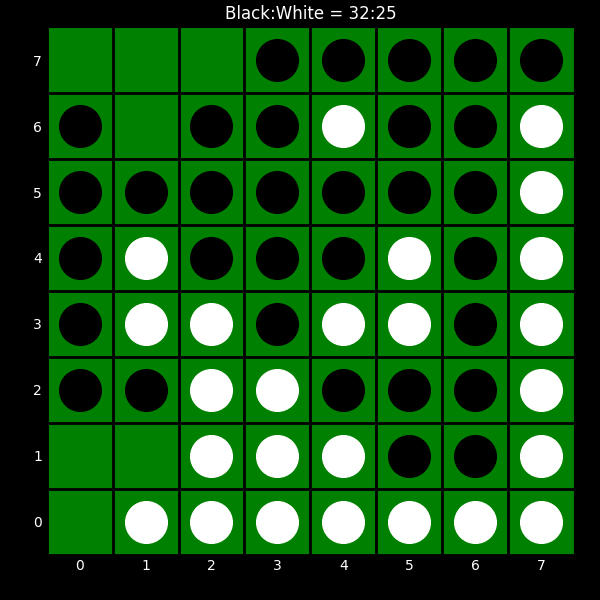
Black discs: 32
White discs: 25